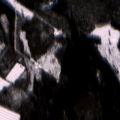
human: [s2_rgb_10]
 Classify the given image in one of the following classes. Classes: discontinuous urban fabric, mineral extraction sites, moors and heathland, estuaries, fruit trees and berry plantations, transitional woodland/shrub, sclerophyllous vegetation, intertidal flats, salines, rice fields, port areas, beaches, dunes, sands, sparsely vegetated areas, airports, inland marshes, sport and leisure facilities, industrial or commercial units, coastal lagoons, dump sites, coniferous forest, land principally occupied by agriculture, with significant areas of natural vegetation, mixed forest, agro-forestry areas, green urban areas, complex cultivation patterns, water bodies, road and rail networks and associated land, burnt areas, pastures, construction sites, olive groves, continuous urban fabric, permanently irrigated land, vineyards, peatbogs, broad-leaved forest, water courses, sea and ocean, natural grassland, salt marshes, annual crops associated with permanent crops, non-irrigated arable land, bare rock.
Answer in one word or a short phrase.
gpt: non-irrigated arable land, coniferous forest, mixed forest